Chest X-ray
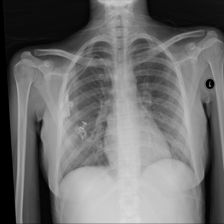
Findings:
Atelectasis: negative
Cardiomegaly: negative
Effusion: negative
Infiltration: negative
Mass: negative
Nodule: negative
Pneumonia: negative
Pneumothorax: negative
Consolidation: negative
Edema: negative
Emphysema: negative
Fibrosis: negative
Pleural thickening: negative
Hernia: negative